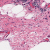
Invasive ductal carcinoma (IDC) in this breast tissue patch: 1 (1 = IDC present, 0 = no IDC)